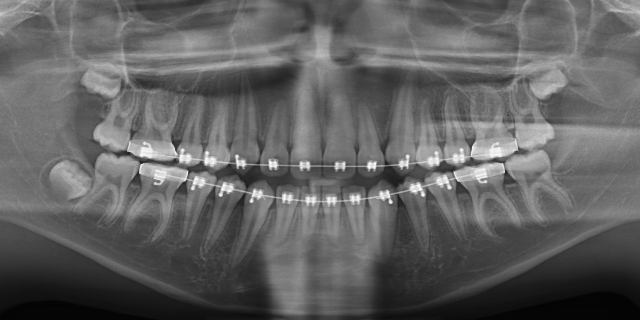
adult